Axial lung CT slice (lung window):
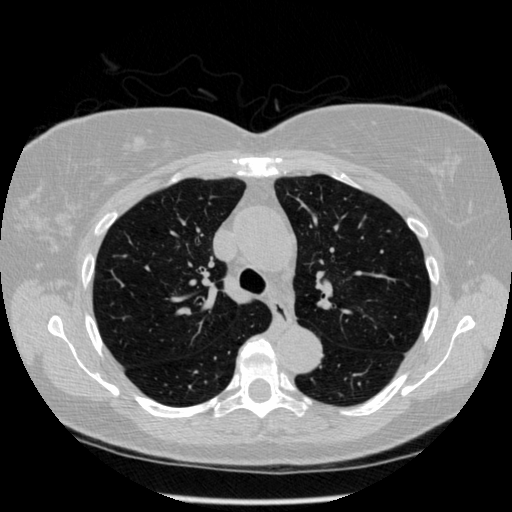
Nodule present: no